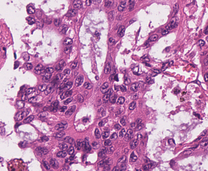
Tumor epithelial tissue: yes
Tumor-associated stroma tissue: no
Normal tissue: no